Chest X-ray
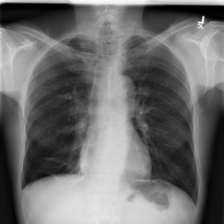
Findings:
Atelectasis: negative
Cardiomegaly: negative
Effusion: negative
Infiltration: negative
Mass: negative
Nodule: negative
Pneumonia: negative
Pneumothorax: negative
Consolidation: negative
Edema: negative
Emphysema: negative
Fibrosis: negative
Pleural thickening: negative
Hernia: negative